Interaction volume radius: 5 \u00c5
Interaction volume height: 15 \u00c5
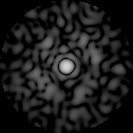
Disorder parameter: 0.8739